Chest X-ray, PA view. Patient: 60 years old, sex M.
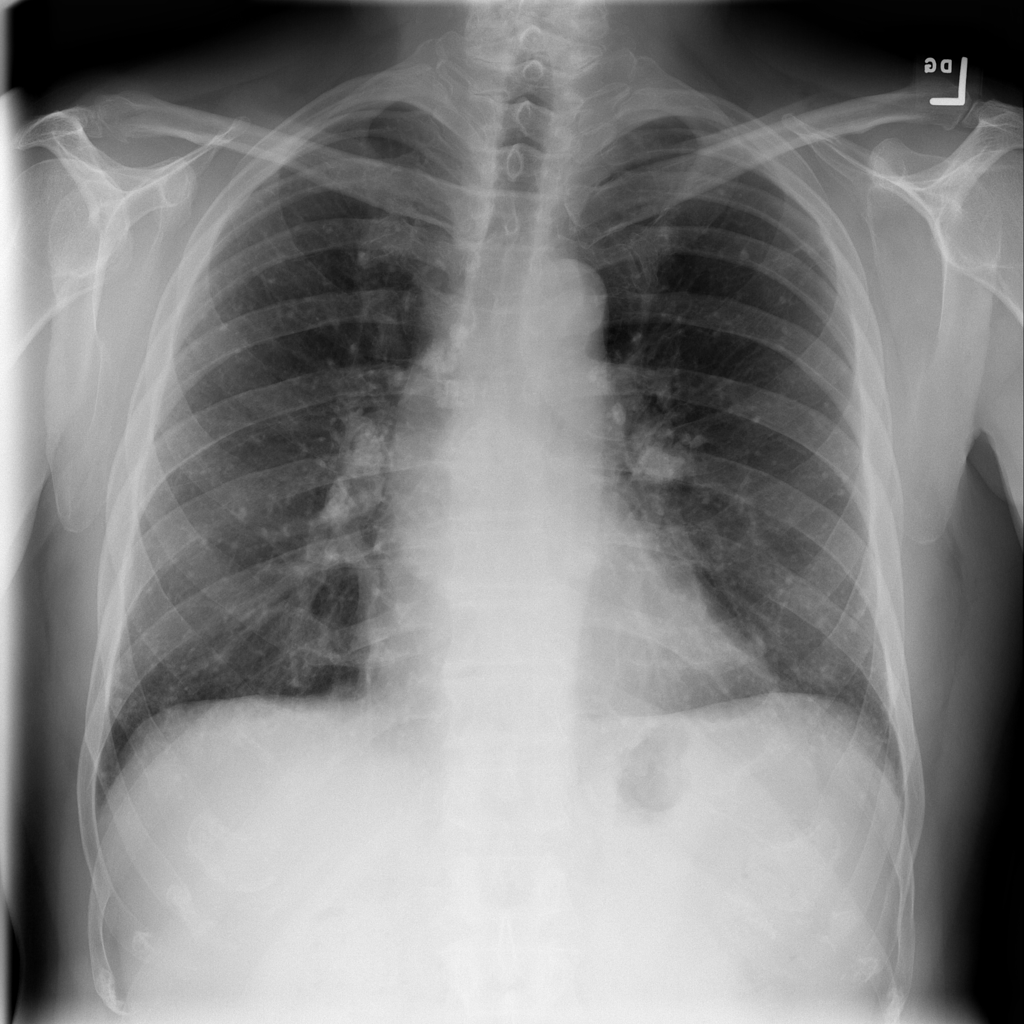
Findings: Nodule